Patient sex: M
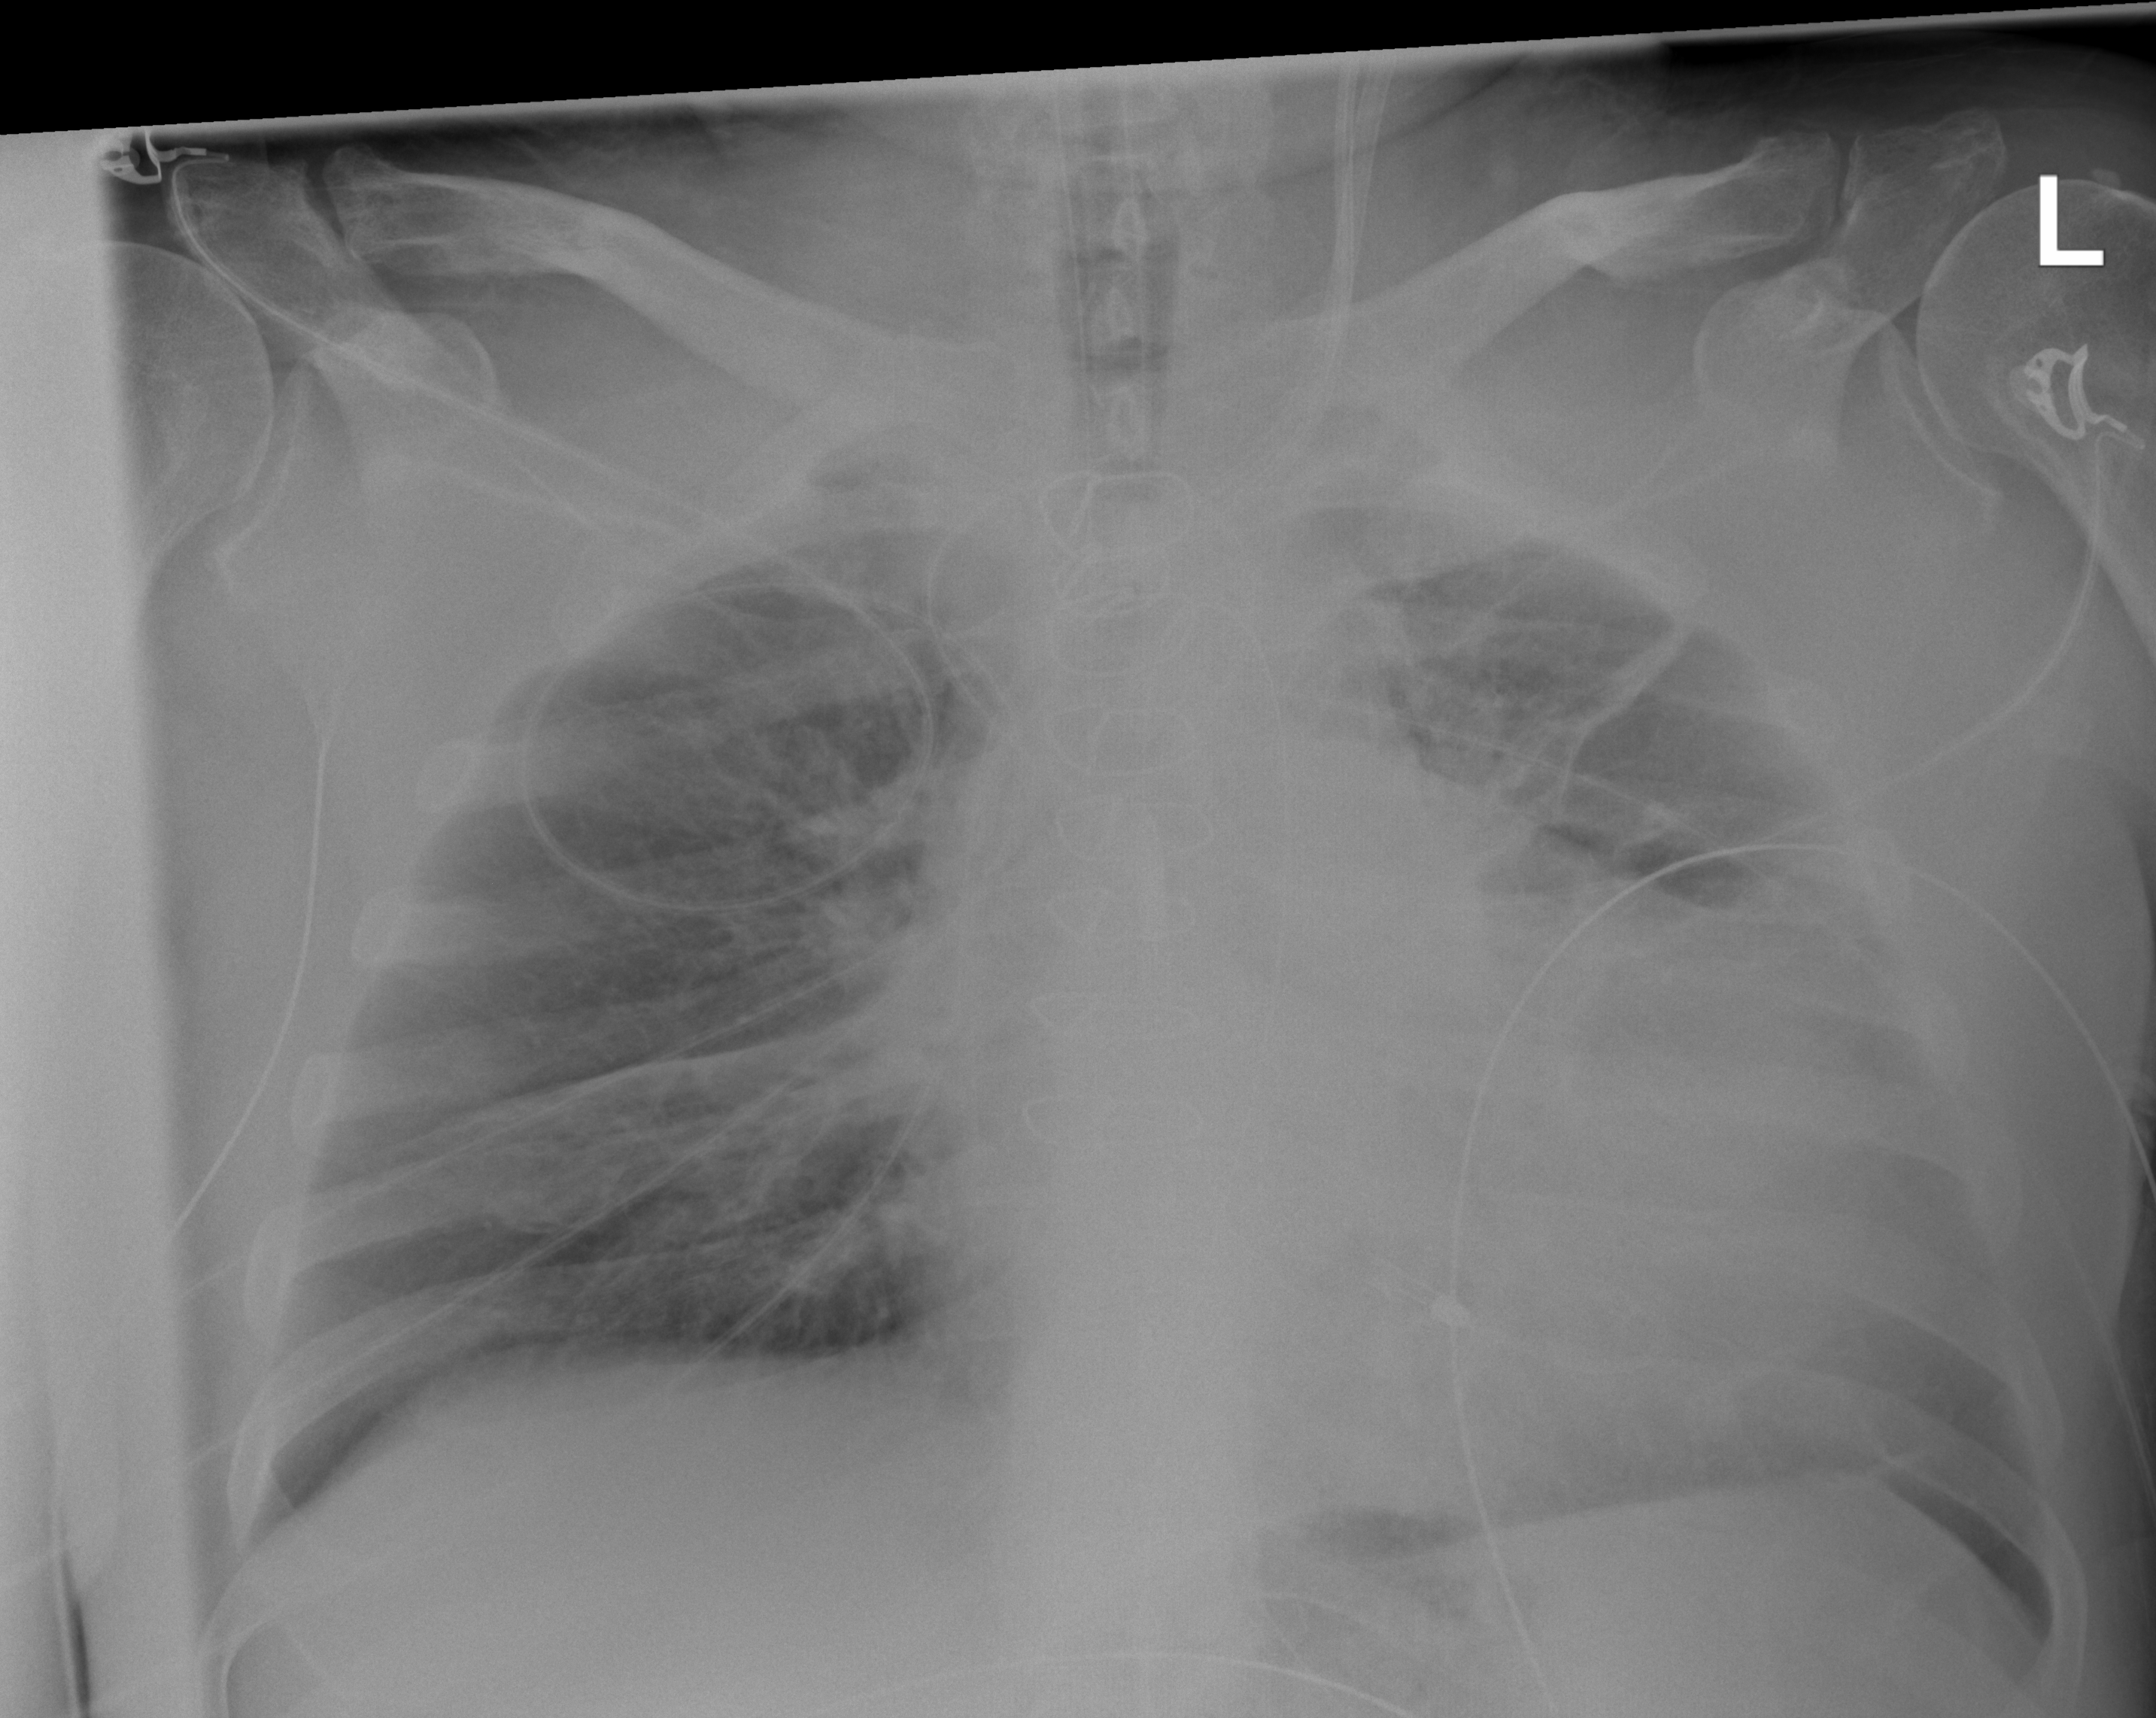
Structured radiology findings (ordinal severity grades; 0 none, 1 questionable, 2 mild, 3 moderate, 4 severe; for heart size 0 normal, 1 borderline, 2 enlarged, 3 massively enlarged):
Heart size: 3
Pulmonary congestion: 1
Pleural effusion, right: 0
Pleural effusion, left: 0
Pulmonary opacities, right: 0
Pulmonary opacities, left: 0
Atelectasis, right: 2
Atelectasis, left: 3